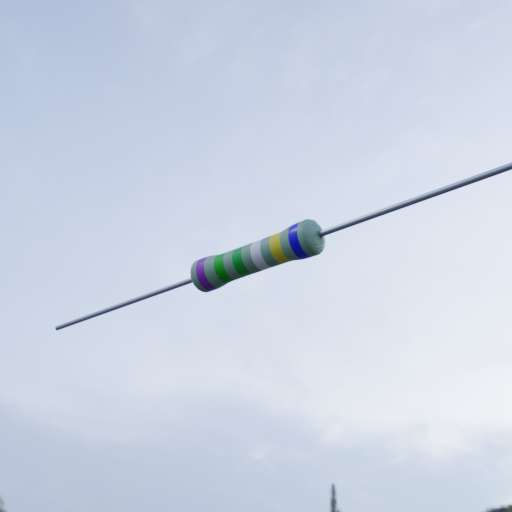
Resistor colour bands (in order): violet, green, green, white, yellow, blue